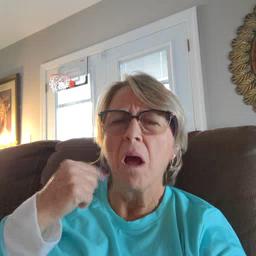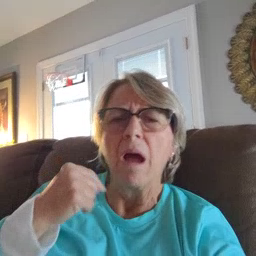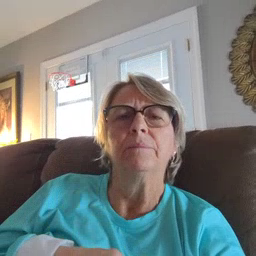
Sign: cry